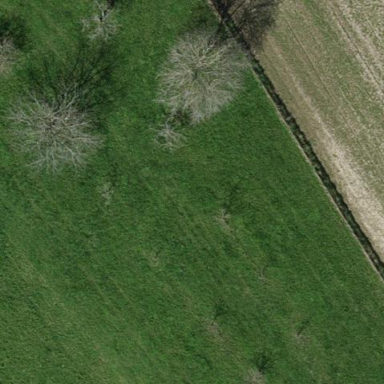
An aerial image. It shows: Orchard.